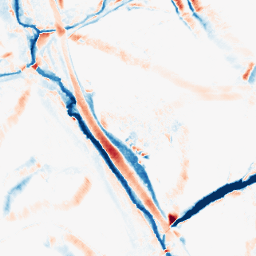
Category: morphological
Decomposition family: morphological_diamond
Decomposition parameters: operation: average
radius: 10
Upsampling method: sinc_blackman
Upsampling parameters: scale: 8
kernel_size: 16
Upsampling scale: 8